Question: So I was struggling with making head or tail out of the PayPal documentation and always felt that something was not right with my Webrequest.
So I stripped all the code back to basic and simply submitted the request via HTTP and the PLUS side is that I now get a response back from the PayPal sandbox server where 'ACK=Success' and 'TOKEN=Valid-token-value-here' there are some other variables returned too, such as CORRELATIONID and TIMESTAMP.
And hence so I tried some of the webrequest samples and I simply get a blank screen instead of being redirected to Paypal for the (sandbox) customer to complete payment.
So if anyone can post their WebRequest method that would be great.
Here is the code I used for my webrequest, I'm sure its wrong but cannot pinpoint where it is going wrong.
Also, when I run the code on my localhost during debugging, everything works fine and the call is completed with SUCCESS and a TOKEN is received.
When I run it live, I recieve Error Number 5 in the Error exception and also the text 'Remote host failed to connect' in the STATUS DESCRIPTION.
THIS IS THE UPDATED CODE
'''
Function MakeWebRequest(ByVal pUseSandbox As Boolean, ByVal pRequestMethod As String, ByVal pReturnUrl As String, ByVal pCancelUrl As String, ByRef pRtnStatus As String, ByRef pRtnStatusId As HttpStatusCode, ByRef pRtnResponseString As String) As Boolean
'
Dim _sxHost As String = Nothing
Dim _sxEndpoint As String = Nothing
Dim _sxNameValCol As System.Collections.Specialized.NameValueCollection = Nothing
Dim _sxResponseCol As System.Collections.Specialized.NameValueCollection = Nothing
Dim _sxCounta As Integer = Nothing
Dim _sxParamsString As String = Nothing
'
'-> Init
_sxParamsString = ""
MakeWebRequest = False
_sxNameValCol = New System.Collections.Specialized.NameValueCollection()
_sxResponseCol = New System.Collections.Specialized.NameValueCollection()
If pUseSandbox Then
_sxHost = "http://www.sandbox.paypal.com"
_sxEndpoint = "https://api-3t.sandbox.paypal.com/nvp"
Else
_sxHost = "http://www.paypal.com"
_sxEndpoint = "https://api-3t.paypal.com/nvp"
End If
'-> Create Request
Try
'-> Key/Value Collection Params
_sxNameValCol.Add("METHOD", "SetExpressCheckout")
_sxNameValCol.Add("USER", _UserName)
_sxNameValCol.Add("PWD", _Password)
_sxNameValCol.Add("SIGNATURE", _Signature)
_sxNameValCol.Add("PAYMENTREQUEST_0_AMT", Format(_Basket.BasketTotalIncDelivery / 100, "0.00"))
_sxNameValCol.Add("PAYMENTREQUEST_0_PAYMENTACTION", "Sale")
_sxNameValCol.Add("PAYMENTREQUEST_0_CURRENCYCODE", "GBP")
_sxNameValCol.Add("RETURNURL", pReturnUrl)
_sxNameValCol.Add("CANCELURL", pCancelUrl)
_sxNameValCol.Add("REQCONFIRMSHIPPING", "0")
_sxNameValCol.Add("NOSHIPPING", "2")
_sxNameValCol.Add("LOCALECODE", "EN")
_sxNameValCol.Add("BUTTONSOURCE", "PP-ECWizard")
_sxNameValCol.Add("VERSION", "93.0")
'-> UrlEncode
For _sxCounta = 0 To _sxNameValCol.Count - 1
If _sxCounta = 0 Then
_sxParamsString = _sxParamsString & _sxNameValCol.Keys(_sxCounta) & "=" & HttpUtility.UrlEncode(_sxNameValCol(_sxCounta))
Else
_sxParamsString = _sxParamsString & "&" & _sxNameValCol.Keys(_sxCounta) & "=" & HttpUtility.UrlEncode(_sxNameValCol(_sxCounta))
End If
Next
'-> Credentials (not used)
'_sxRequest.Credentials = CredentialCache.DefaultCredentials
Try
Dim _sxRequest As WebRequest = DirectCast(System.Net.WebRequest.Create(_sxEndpoint), System.Net.HttpWebRequest)
'-> Convert request to byte-array
Dim _sxByteArray As Byte() = Encoding.UTF8.GetBytes(_sxParamsString)
_sxRequest.Method = "POST" 'Our method is post, otherwise the buffer (_sxParamsString) would be useless
_sxRequest.ContentType = "application/x-www-form-urlencoded" 'We use form contentType, for the postvars
_sxRequest.ContentLength = _sxByteArray.Length 'The length of the buffer (postvars) is used as contentlength
Dim _sxPostDataStream As System.IO.Stream = _sxRequest.GetRequestStream() 'We open a stream for writing the postvars
_sxPostDataStream.Write(_sxByteArray, 0, _sxByteArray.Length) 'Now we write, and afterwards, we close
_sxPostDataStream.Close() 'Closing is always important!
'-> Create Response
Dim _sxResponse As HttpWebResponse = DirectCast(_sxRequest.GetResponse(), HttpWebResponse)
'-> Get Response Status
pRtnStatus = _sxResponse.StatusDescription
pRtnStatusId = _sxResponse.StatusCode
'-> Reponse Stream
Dim _sxResponseStream As Stream = _sxResponse.GetResponseStream() 'Open a stream to the response
'-> Response Stream Reader
Dim _sxStreamReader As New StreamReader(_sxResponseStream) 'Open as reader for the stream
pRtnResponseString = _sxStreamReader.ReadToEnd() 'Read the response string
MakeWebRequest = True
'-> Tidy up
_sxStreamReader.Close()
_sxResponseStream.Close()
_sxResponse.Close()
_sxByteArray = Nothing
_sxPostDataStream = Nothing
_sxRequest = Nothing
_sxResponse = Nothing
_sxResponseStream = Nothing
_sxStreamReader = Nothing
Catch ex As Exception
pRtnStatusId = Err.Number
pRtnStatus = "response(" & ex.Message & ")"
Decode(pRtnResponseString, _sxResponseCol)
pRtnResponseString = Stringify(_sxResponseCol)
End Try
Catch ex As Exception
pRtnStatusId = Err.Number
pRtnStatus = "request(" & ex.Message & ")"
Decode(pRtnResponseString, _sxResponseCol)
pRtnResponseString = Stringify(_sxResponseCol)
End Try
'-> Tidy Up
_sxHost = Nothing
_sxEndpoint = Nothing
_sxNameValCol = Nothing
_sxResponseCol = Nothing
_sxCounta = Nothing
_sxParamsString = Nothing
'
End Function
'''

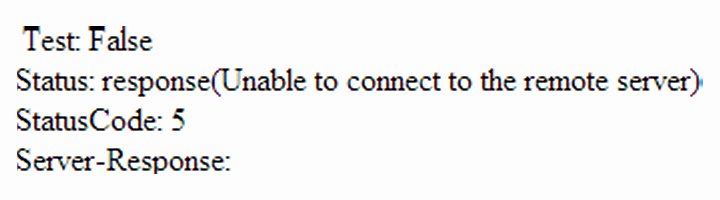
Answer: OK, so it's now clear that you're not getting any response from the server because your server isn't able to connect to PayPal's servers at all. Hence, you got no server-response and the message 'Unable to connect to the remote server'. When I tested, I got a HTTP 200 response with the following body:
'''
TIMESTAMP=2015-07-07T09:07:39Z&CORRELATIONID=7f4d2313c9696&ACK=Failure&VERSION=93.0&BUILD=<PHONE>&L_ERRORCODE0=10002&L_SHORTMESSAGE0=Authentication/Authorization Failed&L_LONGMESSAGE0=You do not have permissions to make this API call&L_SEVERITYCODE0=Error
'''
Obviously that's because I tested with a blank username and password.
So, something is wrong with your server setup that's preventing you from making outside connections, either at the IIS level or due to your firewall configuration.
Without physically being present at your machine, there's not a lot we can do to track down what's blocking it, but you can try opening HTTP requests to other public websites like Google.com and see if those succeed.